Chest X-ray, AP view. Patient: 42 years old, sex M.
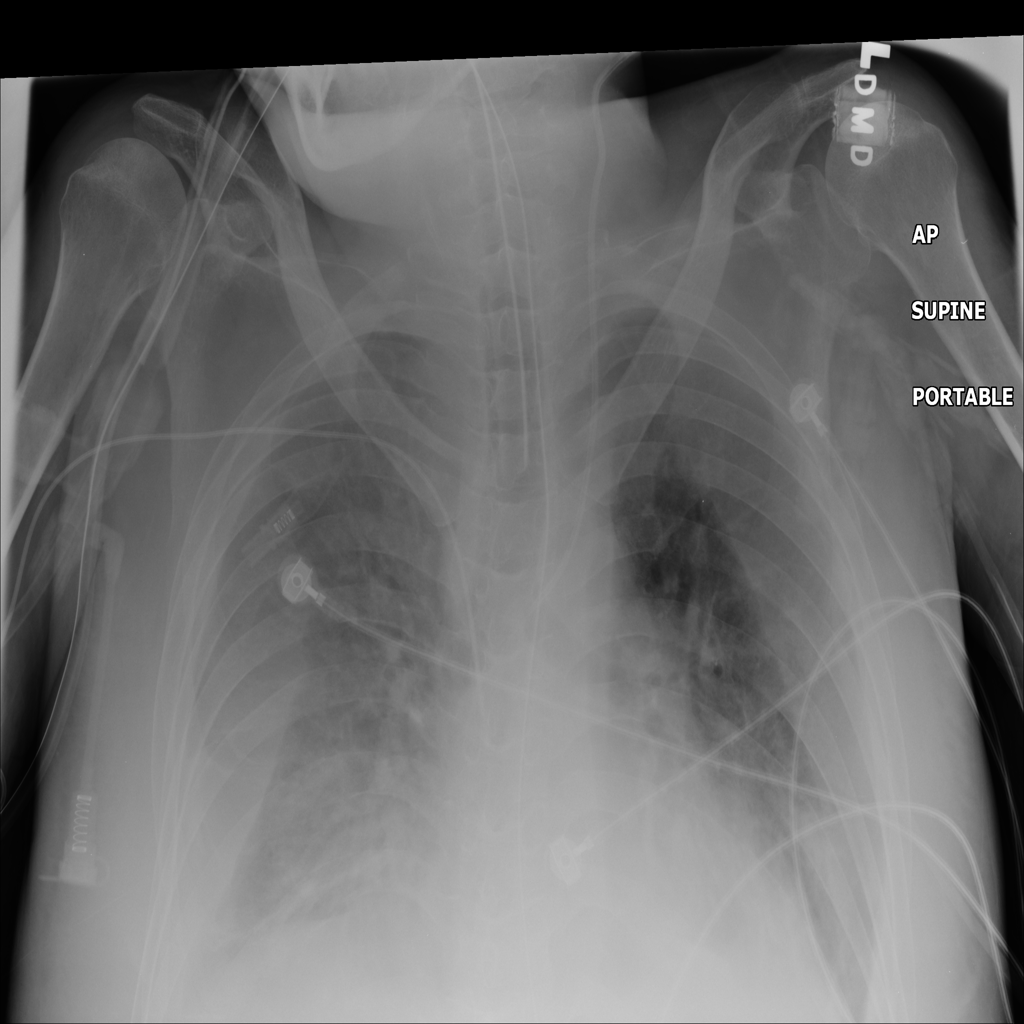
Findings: No Finding